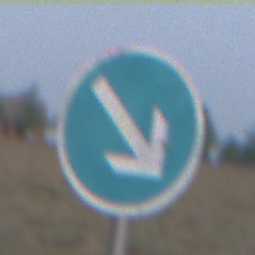
Verkehrszeichen: VorgeschriebeneVorbeifahrtRechts
Umgebung: Outdoor, Nature
Tageszeit: SunriseSunset
Wetter: Overcast
Licht: Natural
Jahreszeit: NotSpecified
Kontrast: LowContrast